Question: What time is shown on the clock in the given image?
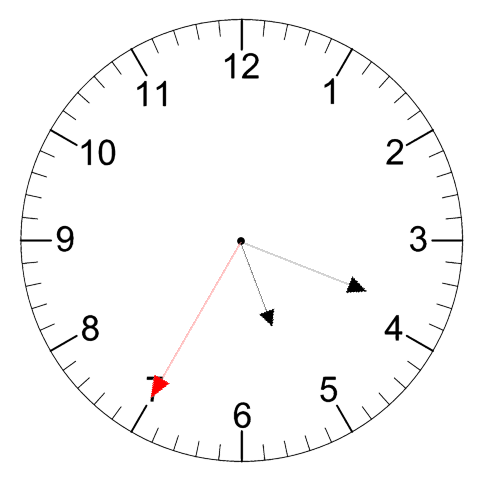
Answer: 05:18:35